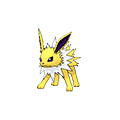
Pok\u00e9mon: jolteon